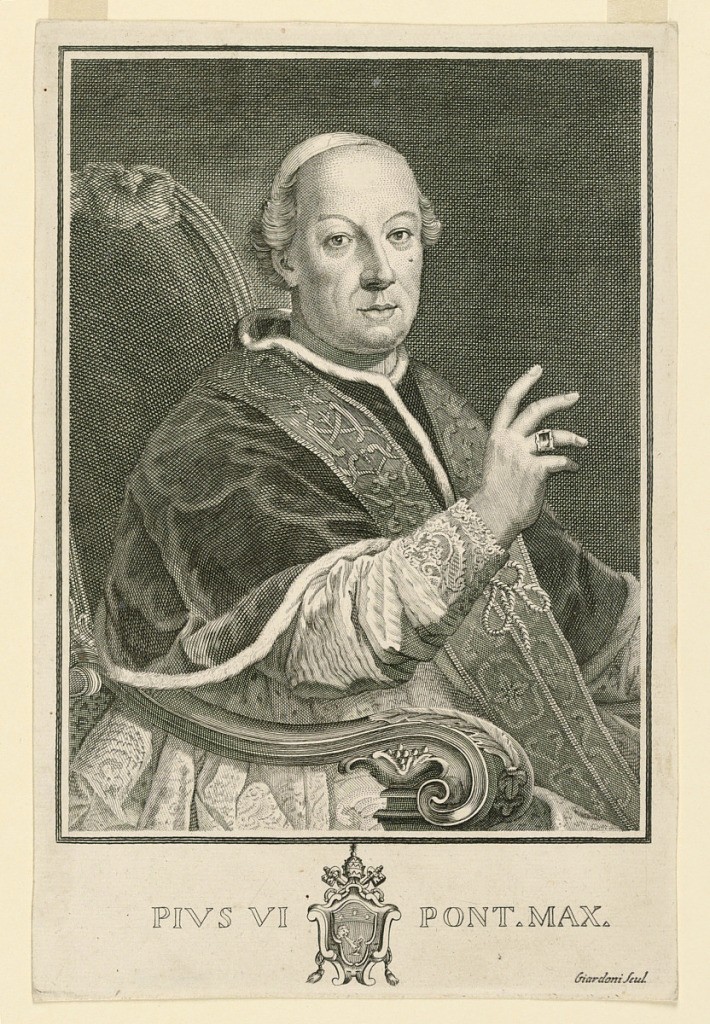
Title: Portrait of Pius VI (1717-1799)
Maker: Alessio Giardoni, Italian, 18th-19th century
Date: ca. 1783
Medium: Engraving on paper
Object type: Print
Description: Three quarter length portrait of Pius VI, who is seated in an armchair. His body in side view towards right, his head in three quarter view turned toward the spectator. His left hand raised for benefiction.